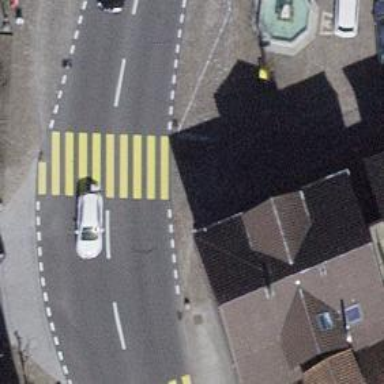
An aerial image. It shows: Kerb barrier.